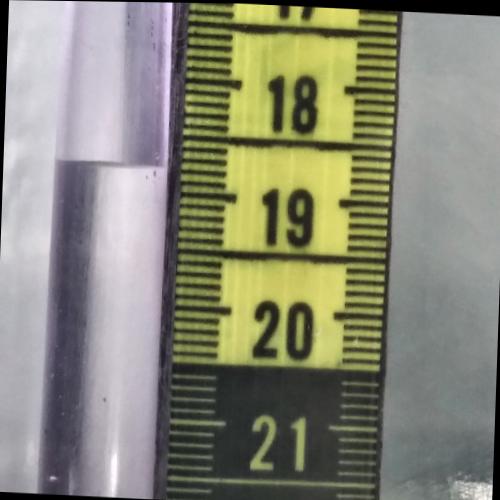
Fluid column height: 18.8 cm